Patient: sex F, age 67
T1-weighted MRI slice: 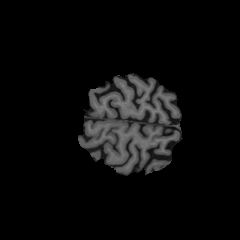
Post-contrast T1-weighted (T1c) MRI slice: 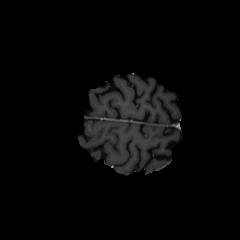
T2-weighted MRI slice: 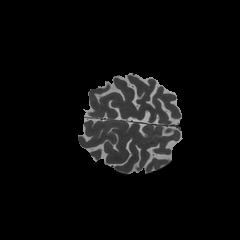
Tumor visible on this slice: no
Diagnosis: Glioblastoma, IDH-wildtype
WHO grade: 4